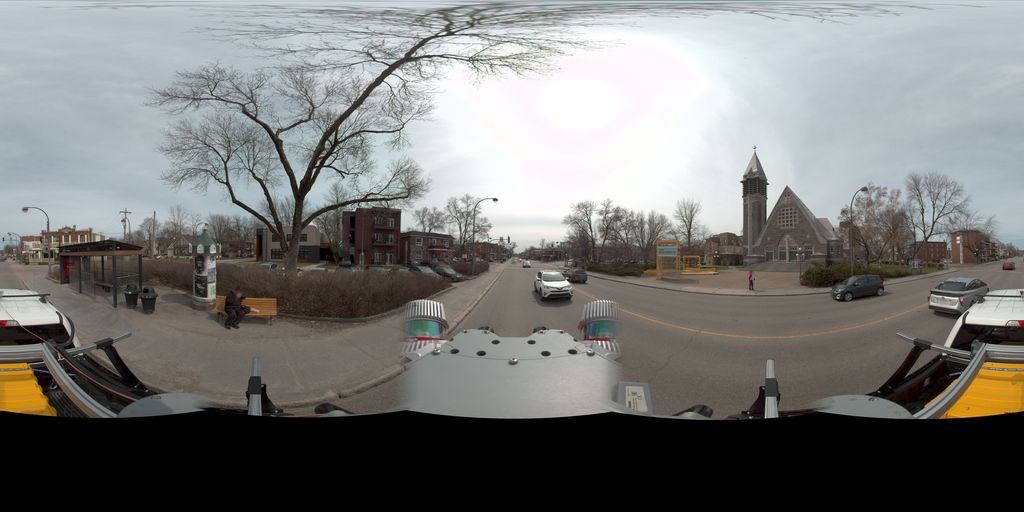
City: quebec_city